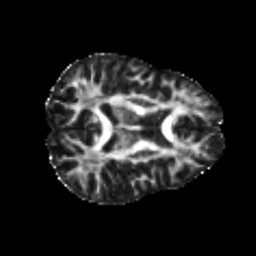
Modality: FA
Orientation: axial
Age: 24
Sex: female
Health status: healthy
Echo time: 0.074 s